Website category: auto
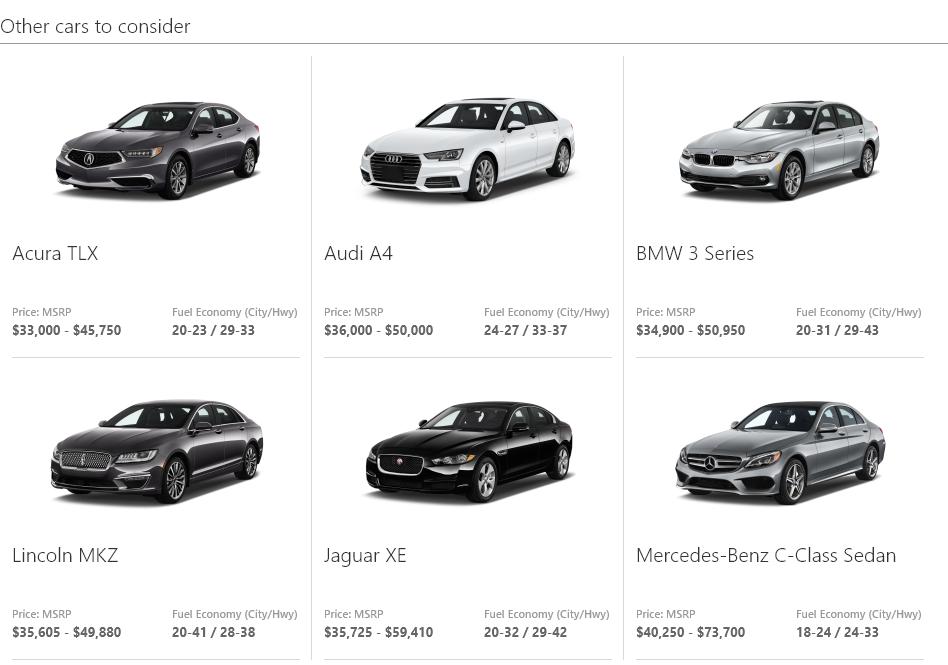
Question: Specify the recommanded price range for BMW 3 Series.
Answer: $34,900 - $50,950

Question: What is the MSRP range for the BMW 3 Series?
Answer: $34,900 - $50,950

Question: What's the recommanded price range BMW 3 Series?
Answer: $34,900 - $50,950

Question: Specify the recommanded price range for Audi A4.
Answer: $36,000 - $50,000

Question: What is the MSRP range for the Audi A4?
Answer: $36,000 - $50,000

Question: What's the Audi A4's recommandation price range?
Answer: $36,000 - $50,000

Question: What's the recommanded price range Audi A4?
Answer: $36,000 - $50,000

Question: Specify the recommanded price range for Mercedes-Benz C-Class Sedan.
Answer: $40,250 - $73,700

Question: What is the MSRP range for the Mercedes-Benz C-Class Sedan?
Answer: $40,250 - $73,700

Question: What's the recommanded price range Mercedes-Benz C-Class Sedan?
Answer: $40,250 - $73,700

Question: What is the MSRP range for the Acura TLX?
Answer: $33,000 - $45,750

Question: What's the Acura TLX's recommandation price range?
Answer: $33,000 - $45,750

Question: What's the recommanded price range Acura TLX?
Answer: $33,000 - $45,750

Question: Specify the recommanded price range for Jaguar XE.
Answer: $35,725 - $59,410

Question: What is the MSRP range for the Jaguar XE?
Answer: $35,725 - $59,410

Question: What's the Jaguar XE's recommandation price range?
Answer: $35,725 - $59,410

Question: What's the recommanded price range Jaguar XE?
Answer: $35,725 - $59,410

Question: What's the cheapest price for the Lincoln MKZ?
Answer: $35,605

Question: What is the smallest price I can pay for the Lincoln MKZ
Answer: $35,605

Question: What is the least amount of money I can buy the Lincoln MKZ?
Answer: $35,605

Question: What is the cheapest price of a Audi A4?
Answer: $36,000

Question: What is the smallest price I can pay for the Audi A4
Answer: $36,000

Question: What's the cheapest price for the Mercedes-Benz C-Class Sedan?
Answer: $40,250

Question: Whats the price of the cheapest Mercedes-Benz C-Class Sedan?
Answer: $40,250

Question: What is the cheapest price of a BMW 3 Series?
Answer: $34,900

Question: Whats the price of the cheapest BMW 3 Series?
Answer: $34,900

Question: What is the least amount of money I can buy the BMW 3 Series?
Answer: $34,900

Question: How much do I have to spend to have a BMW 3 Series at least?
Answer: $34,900

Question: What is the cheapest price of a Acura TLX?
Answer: $33,000

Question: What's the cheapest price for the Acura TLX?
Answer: $33,000

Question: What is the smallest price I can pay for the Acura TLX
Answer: $33,000

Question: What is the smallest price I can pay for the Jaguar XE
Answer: $35,725

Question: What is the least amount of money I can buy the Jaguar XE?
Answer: $35,725

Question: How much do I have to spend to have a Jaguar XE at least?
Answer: $35,725

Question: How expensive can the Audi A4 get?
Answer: $50,000

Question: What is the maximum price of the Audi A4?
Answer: $50,000

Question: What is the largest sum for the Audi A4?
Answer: $50,000

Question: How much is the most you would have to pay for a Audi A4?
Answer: $50,000

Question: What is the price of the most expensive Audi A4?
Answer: $50,000

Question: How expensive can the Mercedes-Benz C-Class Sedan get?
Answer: $73,700

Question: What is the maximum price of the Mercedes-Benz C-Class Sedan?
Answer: $73,700

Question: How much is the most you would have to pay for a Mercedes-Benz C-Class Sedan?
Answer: $73,700

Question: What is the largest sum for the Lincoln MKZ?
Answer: $49,880

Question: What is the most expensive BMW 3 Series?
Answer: $50,950

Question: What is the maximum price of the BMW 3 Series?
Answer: $50,950

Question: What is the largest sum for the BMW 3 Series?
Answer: $50,950

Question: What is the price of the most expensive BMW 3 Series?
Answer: $50,950

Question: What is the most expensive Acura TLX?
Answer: $45,750

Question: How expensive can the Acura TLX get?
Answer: $45,750

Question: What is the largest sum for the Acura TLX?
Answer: $45,750

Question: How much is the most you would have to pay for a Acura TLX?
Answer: $45,750

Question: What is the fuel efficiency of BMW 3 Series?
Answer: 20-31 / 29-43

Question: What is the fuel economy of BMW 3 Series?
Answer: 20-31 / 29-43

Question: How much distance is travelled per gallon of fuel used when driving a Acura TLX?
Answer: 20-23 / 29-33

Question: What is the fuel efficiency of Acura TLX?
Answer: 20-23 / 29-33

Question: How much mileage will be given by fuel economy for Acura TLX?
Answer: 20-23 / 29-33

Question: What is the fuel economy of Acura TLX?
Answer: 20-23 / 29-33

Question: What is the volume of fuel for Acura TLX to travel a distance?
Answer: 20-23 / 29-33

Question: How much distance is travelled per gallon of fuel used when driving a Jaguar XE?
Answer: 20-32 / 29-42

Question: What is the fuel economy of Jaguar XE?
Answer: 20-32 / 29-42

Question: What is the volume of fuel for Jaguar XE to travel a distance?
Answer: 20-32 / 29-42

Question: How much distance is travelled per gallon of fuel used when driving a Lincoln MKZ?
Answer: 20-41 / 28-38

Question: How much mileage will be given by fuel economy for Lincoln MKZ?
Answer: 20-41 / 28-38

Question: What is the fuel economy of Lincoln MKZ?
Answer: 20-41 / 28-38